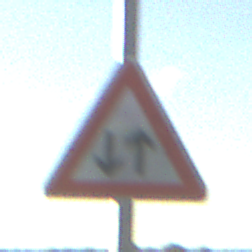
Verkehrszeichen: Gegenverkehr
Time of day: SunriseSunset
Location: Outdoor (Nature)
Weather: PartlyCloudy
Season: NotSpecified
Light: Natural